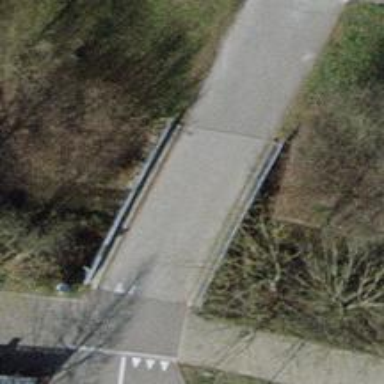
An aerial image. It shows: Residential road on concrete bridge.